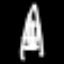
Label: The Eiffel Tower